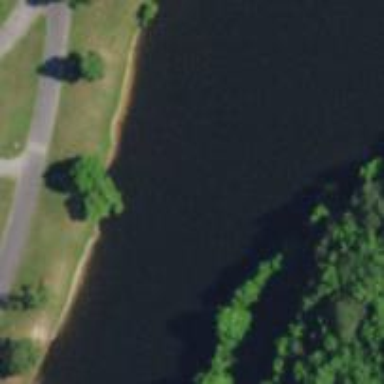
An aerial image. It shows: Pond surrounded by natural water.